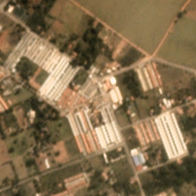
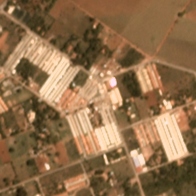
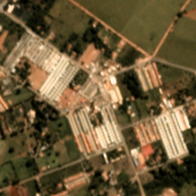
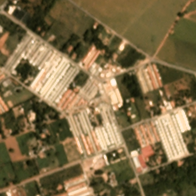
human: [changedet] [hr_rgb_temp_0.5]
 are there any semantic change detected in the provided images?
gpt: the vegetation on this land has increased .

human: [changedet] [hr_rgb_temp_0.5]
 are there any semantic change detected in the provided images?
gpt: lush trees have appeared in the clearing .

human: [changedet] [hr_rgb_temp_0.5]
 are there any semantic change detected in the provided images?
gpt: a house and some trees have appeared on bareland .

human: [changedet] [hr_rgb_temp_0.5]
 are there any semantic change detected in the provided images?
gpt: the vegetation on this land has increased and some new houses are built .

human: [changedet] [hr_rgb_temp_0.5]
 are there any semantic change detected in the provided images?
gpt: a path is connected to the road from the residential and more trees are planted .